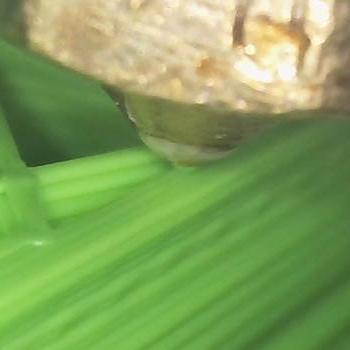
Flow rate: 84%